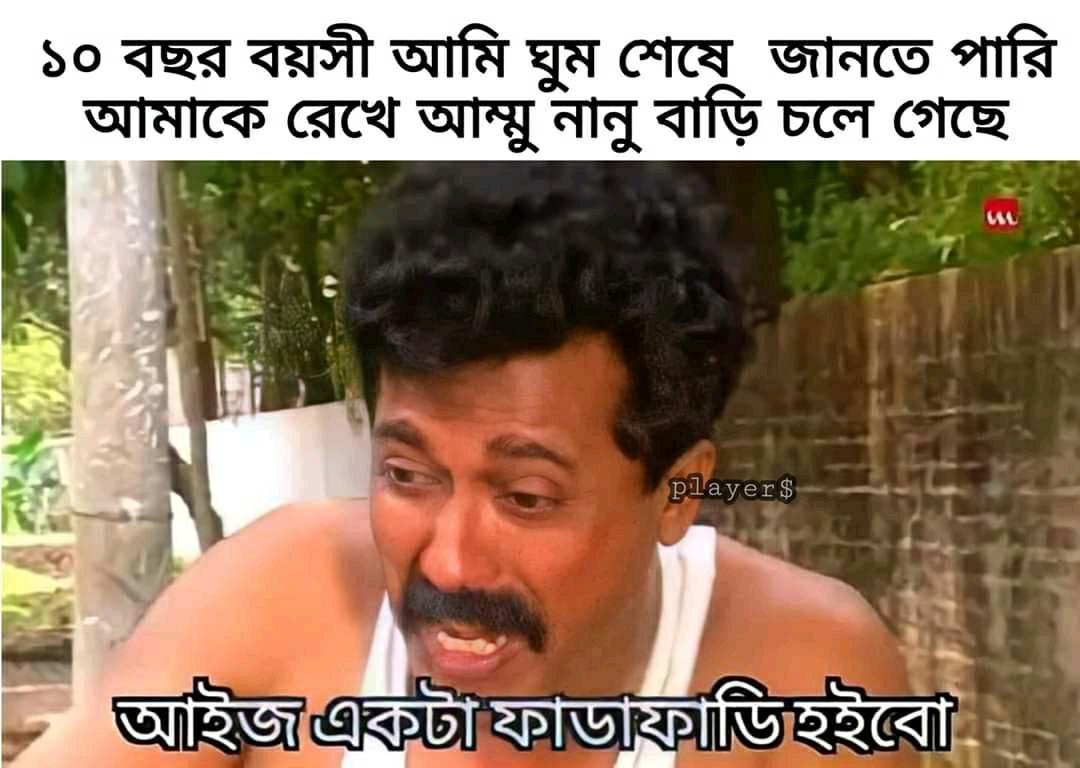
Caption: ১০ বছর বয়সী আমি ঘুম শেষে জানতে পারি আমাকে রেখে আম্মু নানু বাড়ি চলে গেছে       আইজ একটা ফাডাফাডি হইবো
Label: non-hate